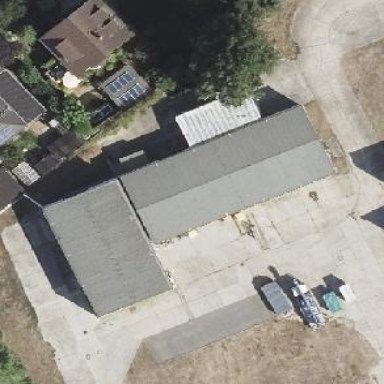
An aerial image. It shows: Industrial building.